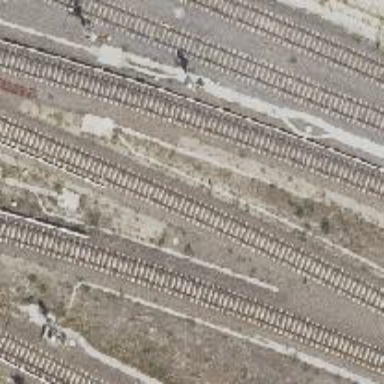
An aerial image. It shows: Light rail railway line with electrified rails.